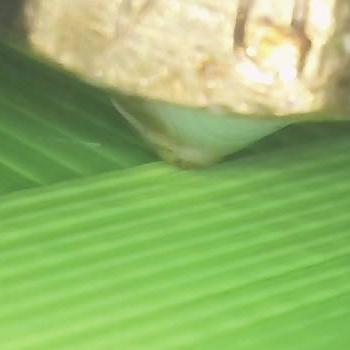
Flow rate: 49%